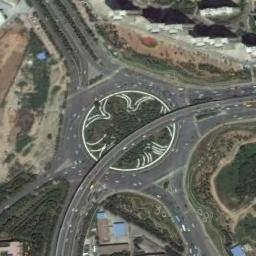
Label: roundabout